Aerial crown-view tile of a tropical tree (Barro Colorado Island, Panama), acquired 20240716:
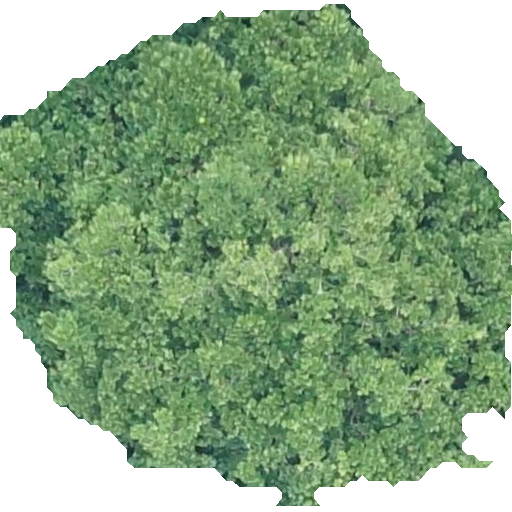
Species: Anacardium excelsum
GBIF accepted scientific name: Anacardium excelsum
Crown area: 305.657 m²